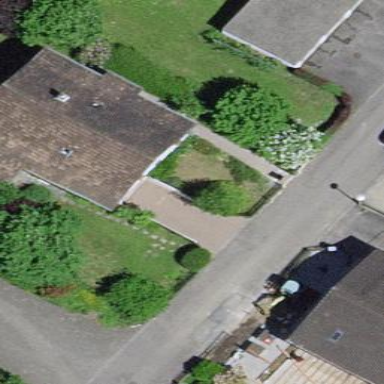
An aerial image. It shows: Detached building with gabled roof.